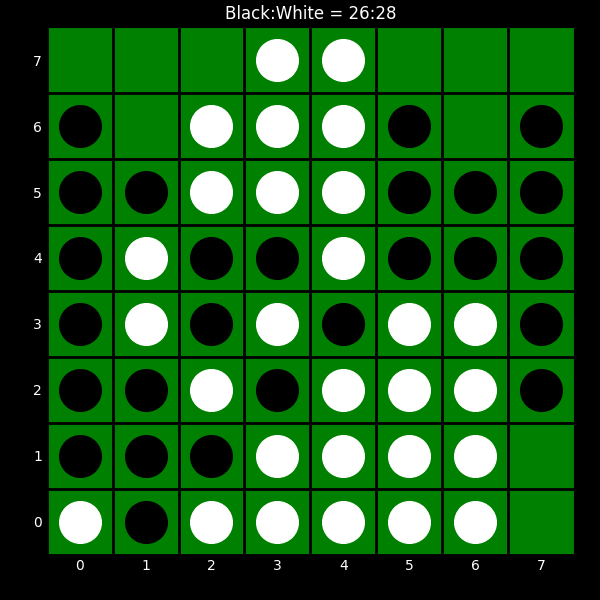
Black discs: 26
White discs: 28